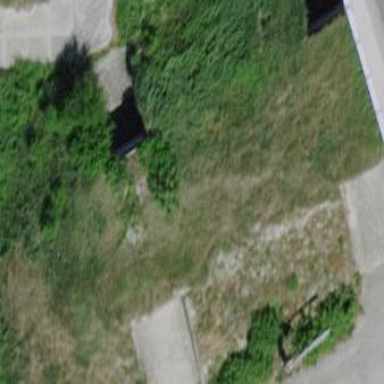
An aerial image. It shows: Military bunker.